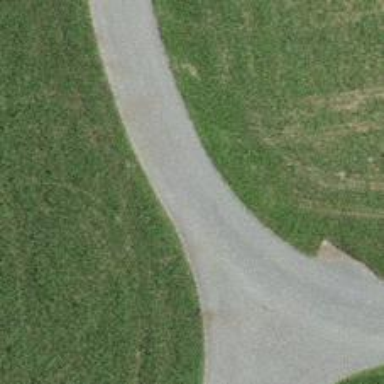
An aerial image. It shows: Unclassified road with asphalt surface.